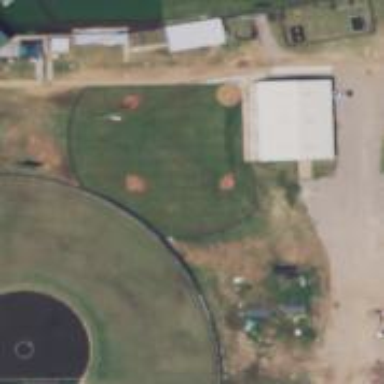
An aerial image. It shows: Softball pitch for baseball.